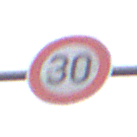
Verkehrszeichen: Geschwindigkeit30
Umgebung: Outdoor, Suburban
Tageszeit: Midday
Wetter: Overcast
Licht: Natural
Jahreszeit: NotSpecified
Kontrast: LowContrast